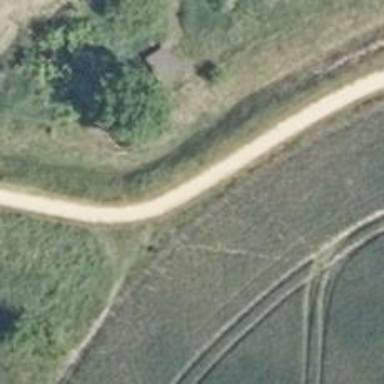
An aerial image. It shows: Ground path.